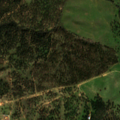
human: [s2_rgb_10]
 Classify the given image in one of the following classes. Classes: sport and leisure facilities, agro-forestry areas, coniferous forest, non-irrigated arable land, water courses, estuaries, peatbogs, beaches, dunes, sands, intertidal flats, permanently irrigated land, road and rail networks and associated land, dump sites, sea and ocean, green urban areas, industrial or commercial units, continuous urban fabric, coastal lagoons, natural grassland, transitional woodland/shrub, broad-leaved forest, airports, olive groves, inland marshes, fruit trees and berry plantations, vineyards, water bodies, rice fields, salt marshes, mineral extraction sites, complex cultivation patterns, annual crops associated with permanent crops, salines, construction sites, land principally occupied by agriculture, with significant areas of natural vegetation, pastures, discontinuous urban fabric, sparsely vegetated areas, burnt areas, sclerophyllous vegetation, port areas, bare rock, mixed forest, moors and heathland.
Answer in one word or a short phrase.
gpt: pastures, agro-forestry areas, natural grassland, transitional woodland/shrub